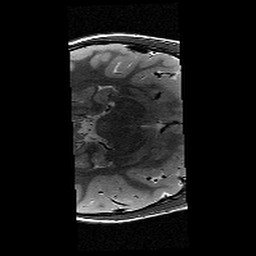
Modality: T2w
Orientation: axial
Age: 11
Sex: male
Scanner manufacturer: siemens
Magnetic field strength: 3 T
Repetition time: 9.23 s
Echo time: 0.067 s